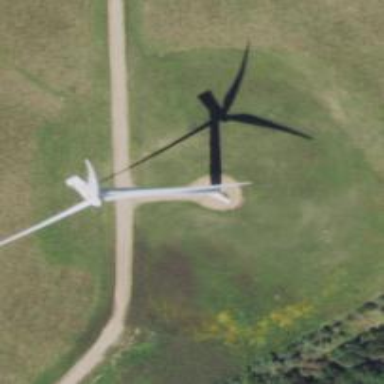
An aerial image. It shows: Wind generator with horizontal axis. The generator is wind turbine.